Question:
Description :
I created a Dial-Up Connection Programatically to commnunicate with my device and the Laptop. And once the connection is established with the Dial-Up connection Created, My internet connection which is connected via LAN is not working and the status of my LAN connection ( used for internet connection remains ) connected.
To over come this I need to un-check the "Use Defualt Gate Way on Remote Network", option by, 'right click my dial-up connection -> properties -> Netwroking TAB -> Select Internet Protocol (TCP/IP) -> Properties -> Advanced -> I get Advanced TCP/IP settings -> Unchek "Use Default Gate Way on Remote Network".'
I am using RAS functions to create a Phonebook for my dial-up connection. Is there any structures available to make this as an option. I didnd found any structure parameters to make this as an option. Please advice..
How to to this programatically? Can I use any APIs.
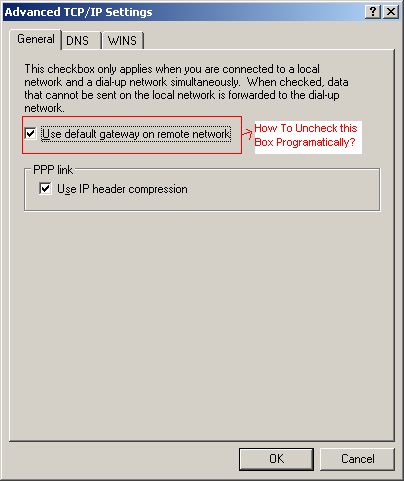
Answer: By unsetting the 'RASEO_RemoteDefaultGateway' flag while creating phone book will disable this option.
This flag can be Unset using 'RASENTRY' structure 'dwoptions' member.
Content from Microsoft SDK:
'RASEO_RemoteDefaultGateway' - If this flag is set, the default route for IP packets is through the dial-up adapter when the connection is active.
If this flag is clear, the default route is not modified.This flag corresponds to the Use default gateway on remote network check box in the TCP/IP settings dialog box.